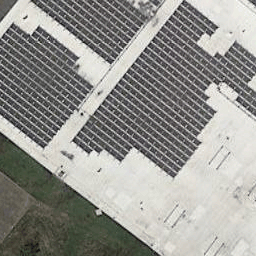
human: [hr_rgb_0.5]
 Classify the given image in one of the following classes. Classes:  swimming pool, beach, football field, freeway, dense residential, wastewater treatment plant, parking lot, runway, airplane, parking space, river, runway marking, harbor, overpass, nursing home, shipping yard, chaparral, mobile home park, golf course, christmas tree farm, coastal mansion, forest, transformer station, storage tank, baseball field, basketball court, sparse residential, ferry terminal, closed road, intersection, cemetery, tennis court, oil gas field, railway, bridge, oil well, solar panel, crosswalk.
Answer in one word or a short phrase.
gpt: solar panel